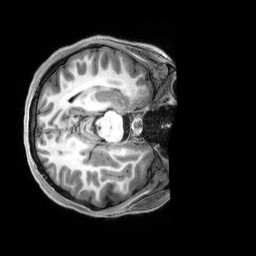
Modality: T1w
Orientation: axial
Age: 25
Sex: female
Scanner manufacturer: siemens
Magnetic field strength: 3 T
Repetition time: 2.5 s
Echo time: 0.00222 s